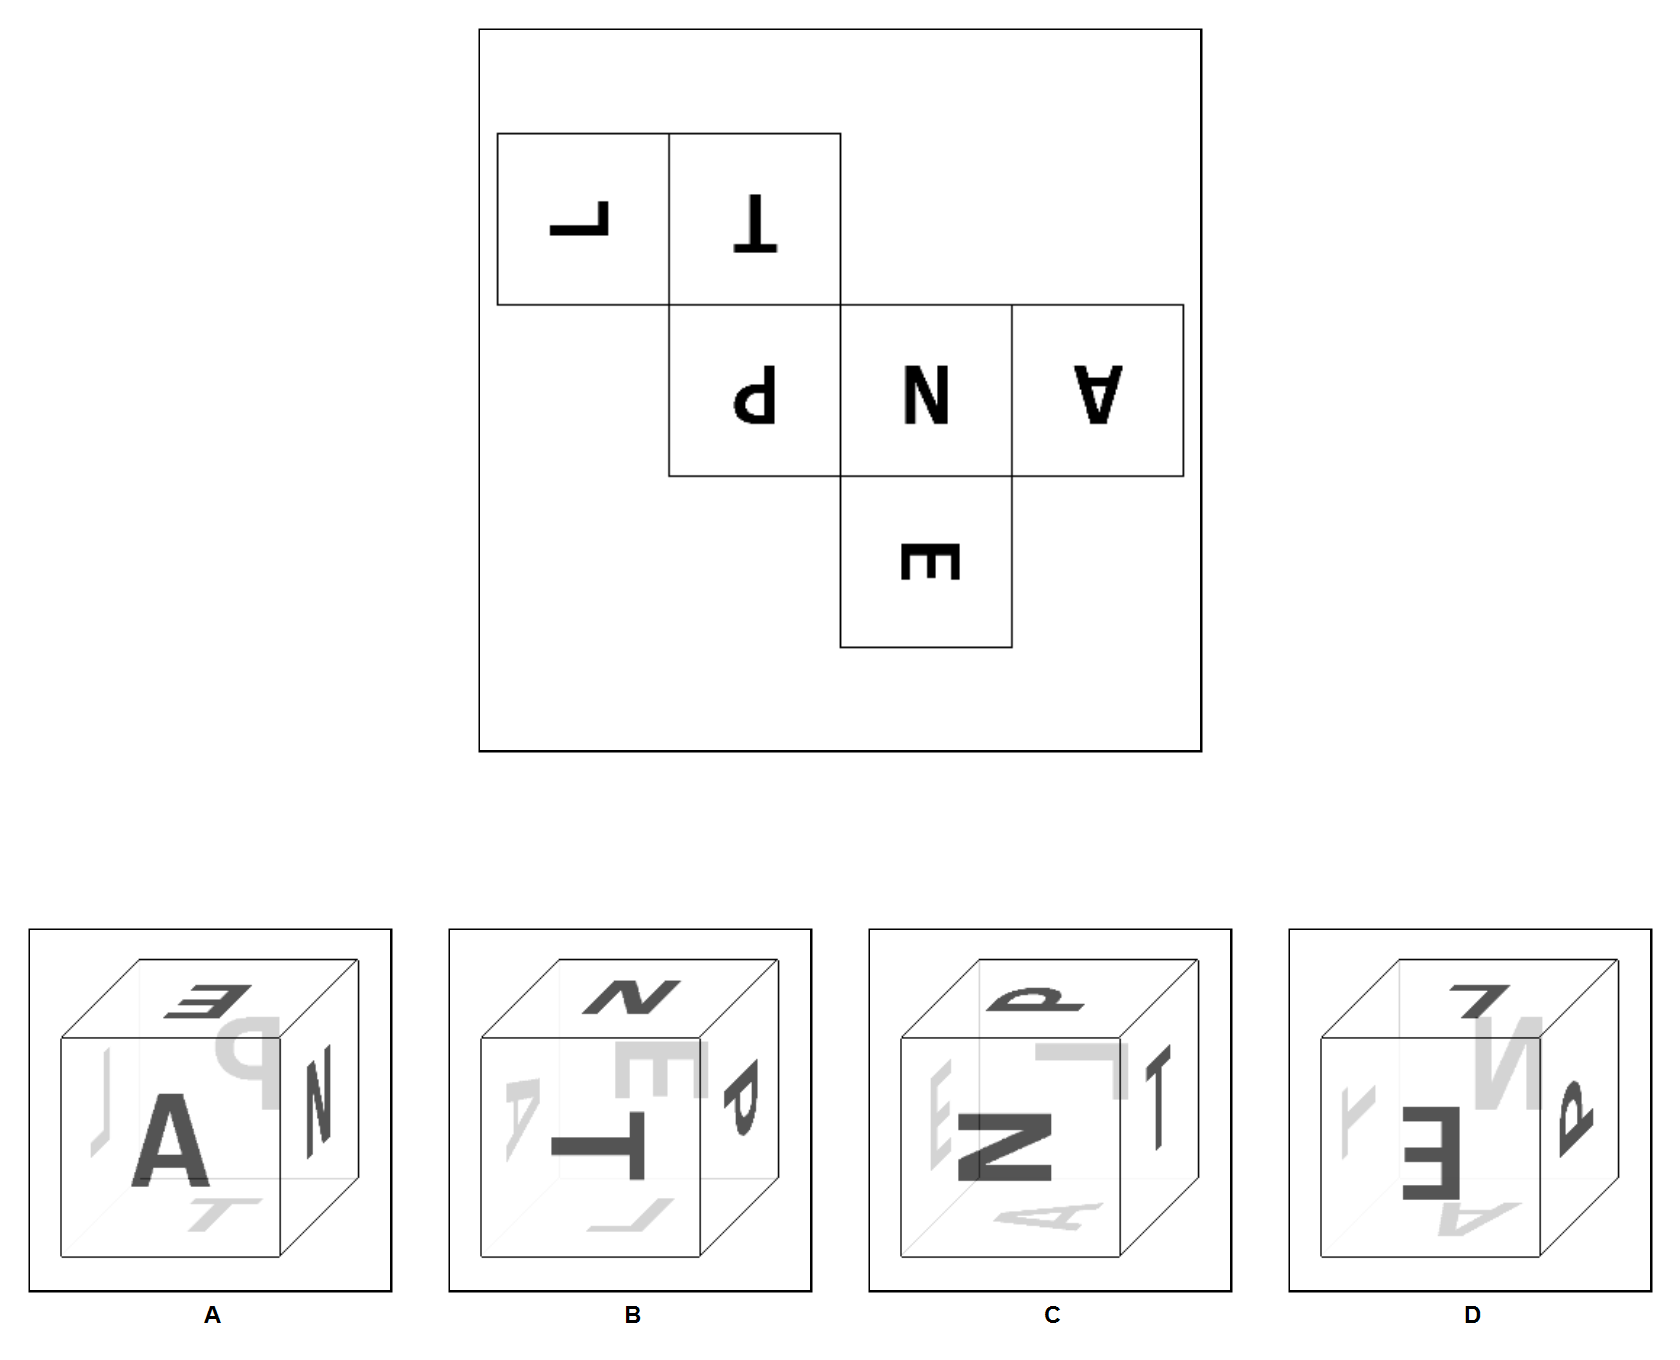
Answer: D